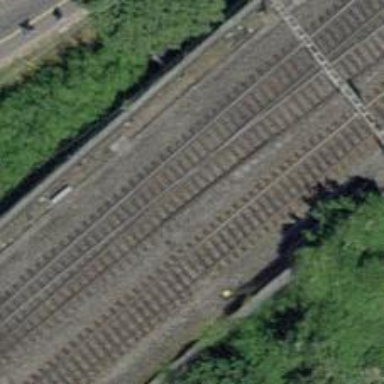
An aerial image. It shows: Railway siding with one electrified track and contact line for powering the train.